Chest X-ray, PA view. Patient: 50 years old, sex M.
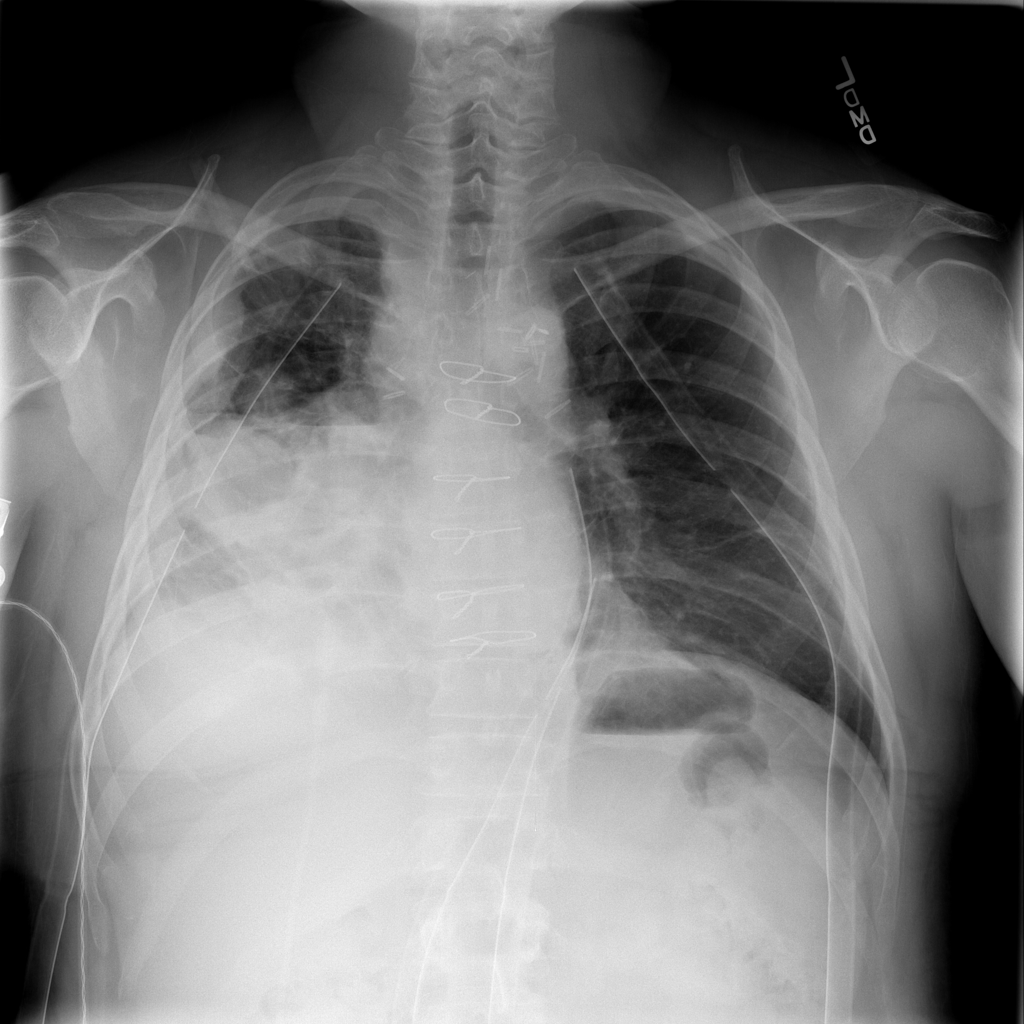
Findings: No Finding